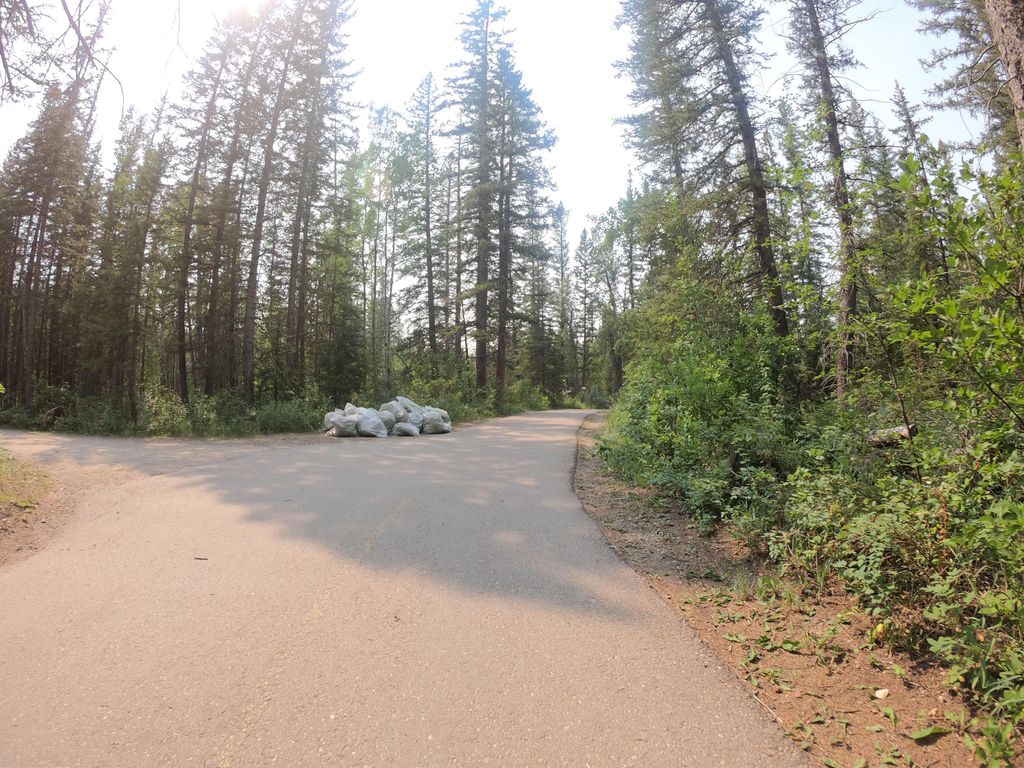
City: calgary